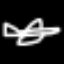
Label: airplane